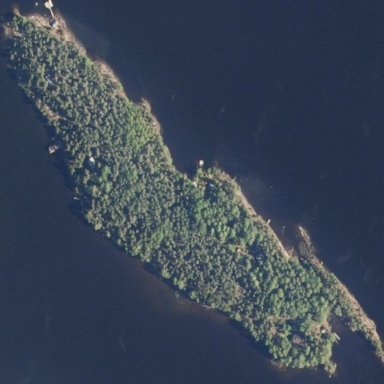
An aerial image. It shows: Islet.